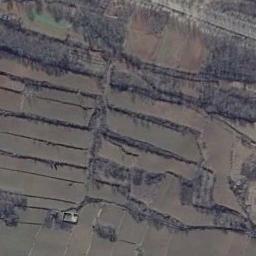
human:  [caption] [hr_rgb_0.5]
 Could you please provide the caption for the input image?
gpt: There are several houses in a large layer of brown and green mixed terraces .

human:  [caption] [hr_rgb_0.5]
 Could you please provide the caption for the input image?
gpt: The green terrace is next to some trees .

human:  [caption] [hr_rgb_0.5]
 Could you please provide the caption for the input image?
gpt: There is a terrace filled with water .

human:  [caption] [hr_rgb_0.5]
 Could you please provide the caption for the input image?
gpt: The green plants are on the terrace .

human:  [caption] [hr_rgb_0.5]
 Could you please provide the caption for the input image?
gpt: There are some green trees among the terraces .